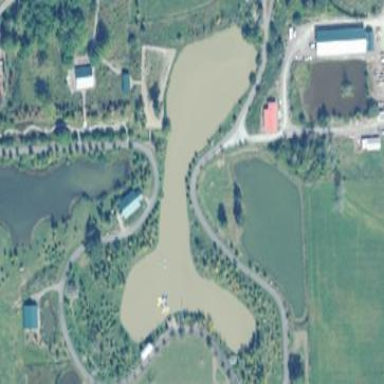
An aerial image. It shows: Pond surrounded by natural water.